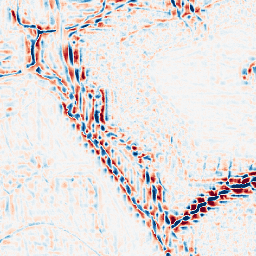
Category: wavelet
Decomposition family: wavelet_reverse_biorthogonal
Decomposition parameters: wavelet: rbio2.4
level: 3
Upsampling method: bicubic_3x
Upsampling parameters: scale: 3
Upsampling scale: 3